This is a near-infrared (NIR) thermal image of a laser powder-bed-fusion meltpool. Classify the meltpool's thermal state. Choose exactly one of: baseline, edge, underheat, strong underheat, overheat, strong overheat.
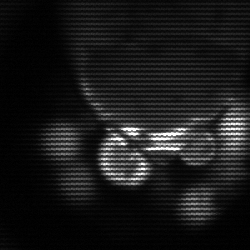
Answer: baseline